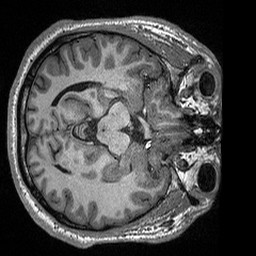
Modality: T1w
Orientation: axial
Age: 26
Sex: male
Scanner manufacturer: siemens
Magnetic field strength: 3 T
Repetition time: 2.3 s
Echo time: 0.00298 s